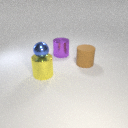
large yellow metal cylinder below small blue metal sphere